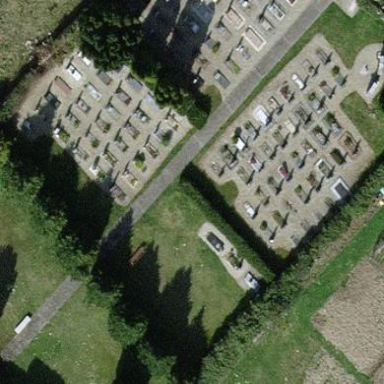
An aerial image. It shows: Cemetery.